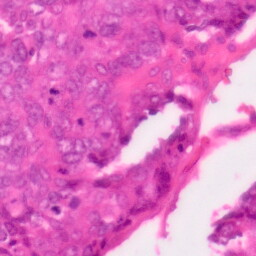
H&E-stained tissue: Colon